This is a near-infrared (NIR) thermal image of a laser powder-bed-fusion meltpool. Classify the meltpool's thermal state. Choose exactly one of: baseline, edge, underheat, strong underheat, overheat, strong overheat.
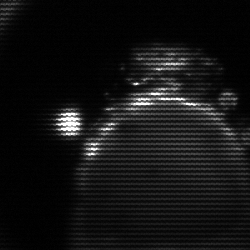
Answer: edge